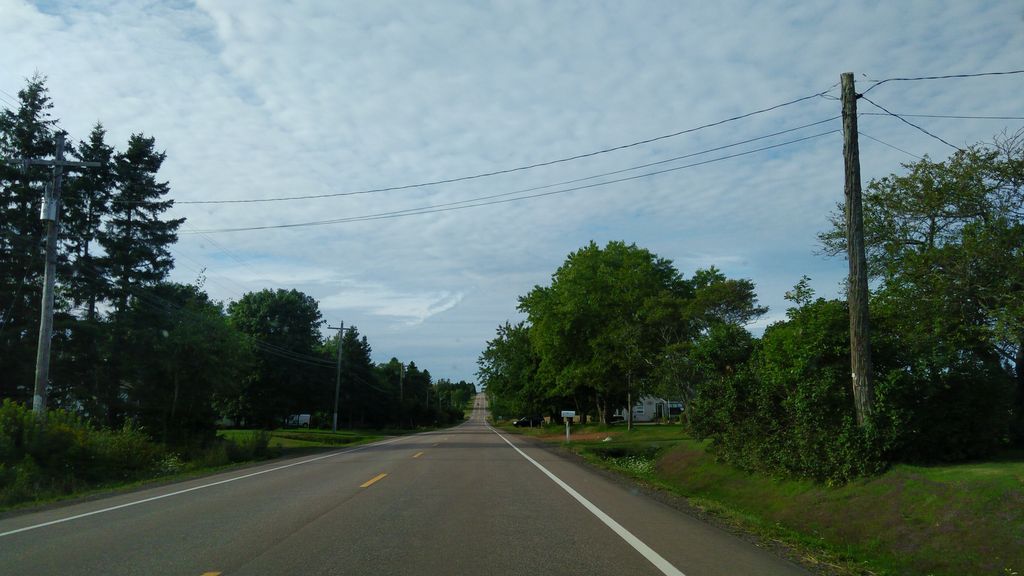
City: charlottetown